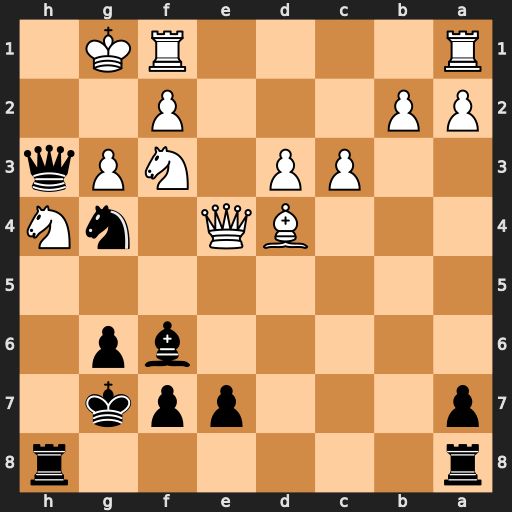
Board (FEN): r6r/p3ppk1/5bp1/8/3BQ1nN/2PP1NPq/PP3P2/R4RK1
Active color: b
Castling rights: -
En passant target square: -
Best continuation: e5 Rfe1 exd4